Interaction volume radius: 10 \u00c5
Interaction volume height: 40 \u00c5
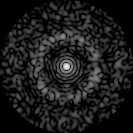
Disorder parameter: 0.8146